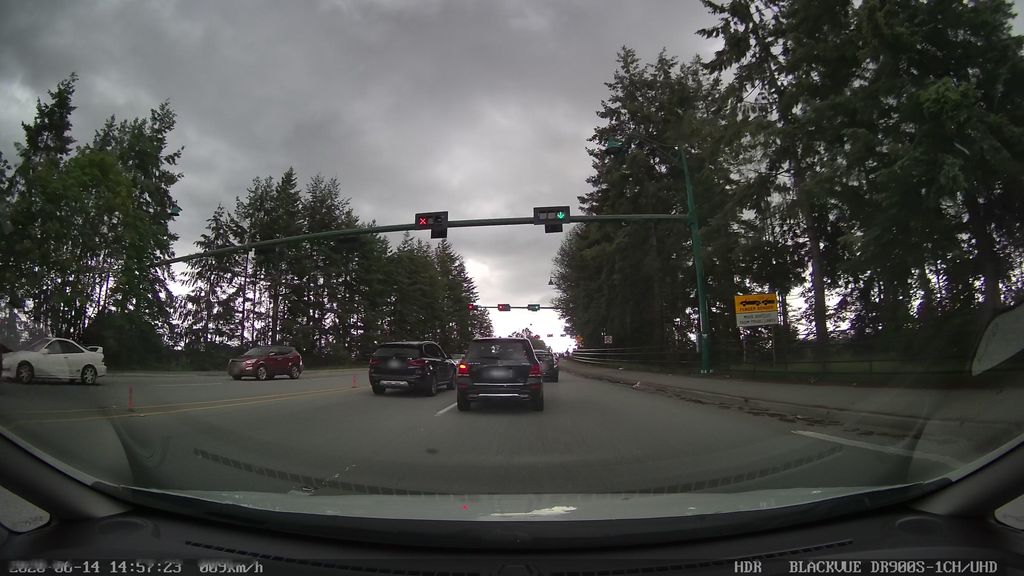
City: vancouver